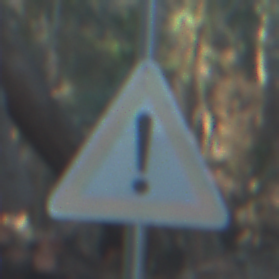
Verkehrszeichen: Gefahrenstelle
Umgebung: Outdoor, Nature
Tageszeit: MorningAfternoon
Wetter: Clear
Licht: Natural
Jahreszeit: NotSpecified
Kontrast: LowContrast